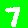
Digit: 7